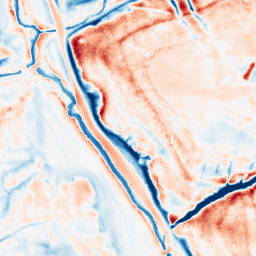
Category: classical
Decomposition family: uniform
Decomposition parameters: size: 20
Upsampling method: quadratic
Upsampling parameters: scale: 4
Upsampling scale: 4